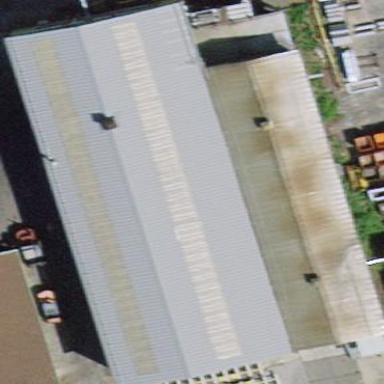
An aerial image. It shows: Industrial building.